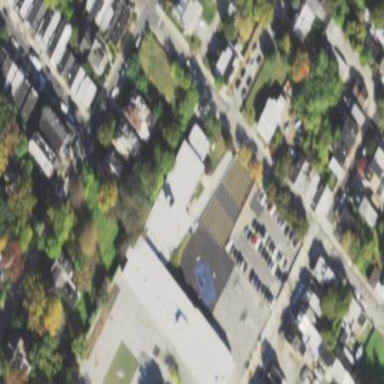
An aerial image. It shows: School building.